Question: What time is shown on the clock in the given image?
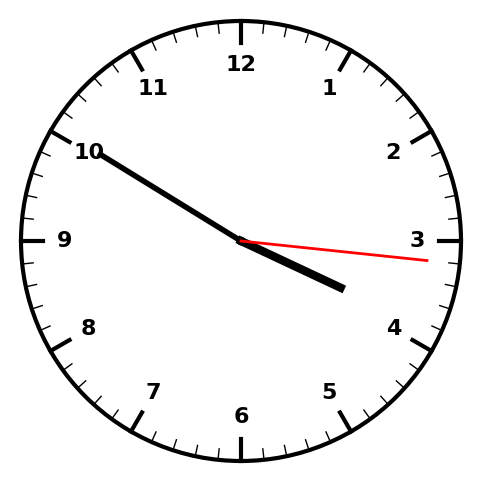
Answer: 03:50:16